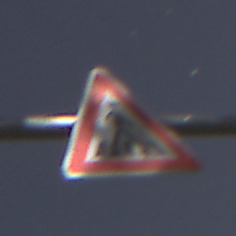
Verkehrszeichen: FussgaengerueberwegLinks
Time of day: Night
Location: Outdoor (Nature)
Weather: Clear
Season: NotSpecified
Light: Natural